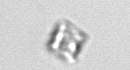
Label: Bacillariophyceae_morphotype1